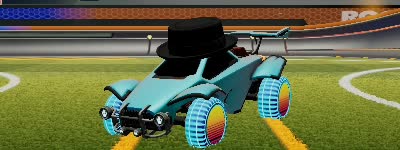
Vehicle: octane